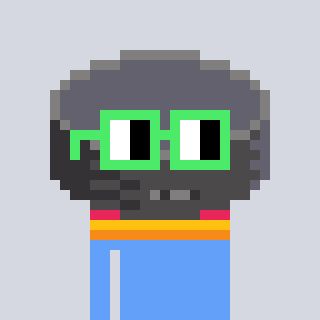
a pixel art character with square light green glasses, a hockey puck-shaped head and a blue-colored body on a cool background